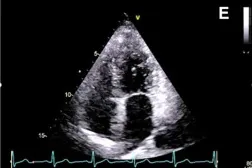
Two-dimensional transthoracic echocardiography 1 week before the radiotherapy course , illustrating the normal thickness of the left, and ,right ventricular walls,. (D) A4C view in the end-diastole.
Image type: radiology (ultrasound)